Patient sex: M
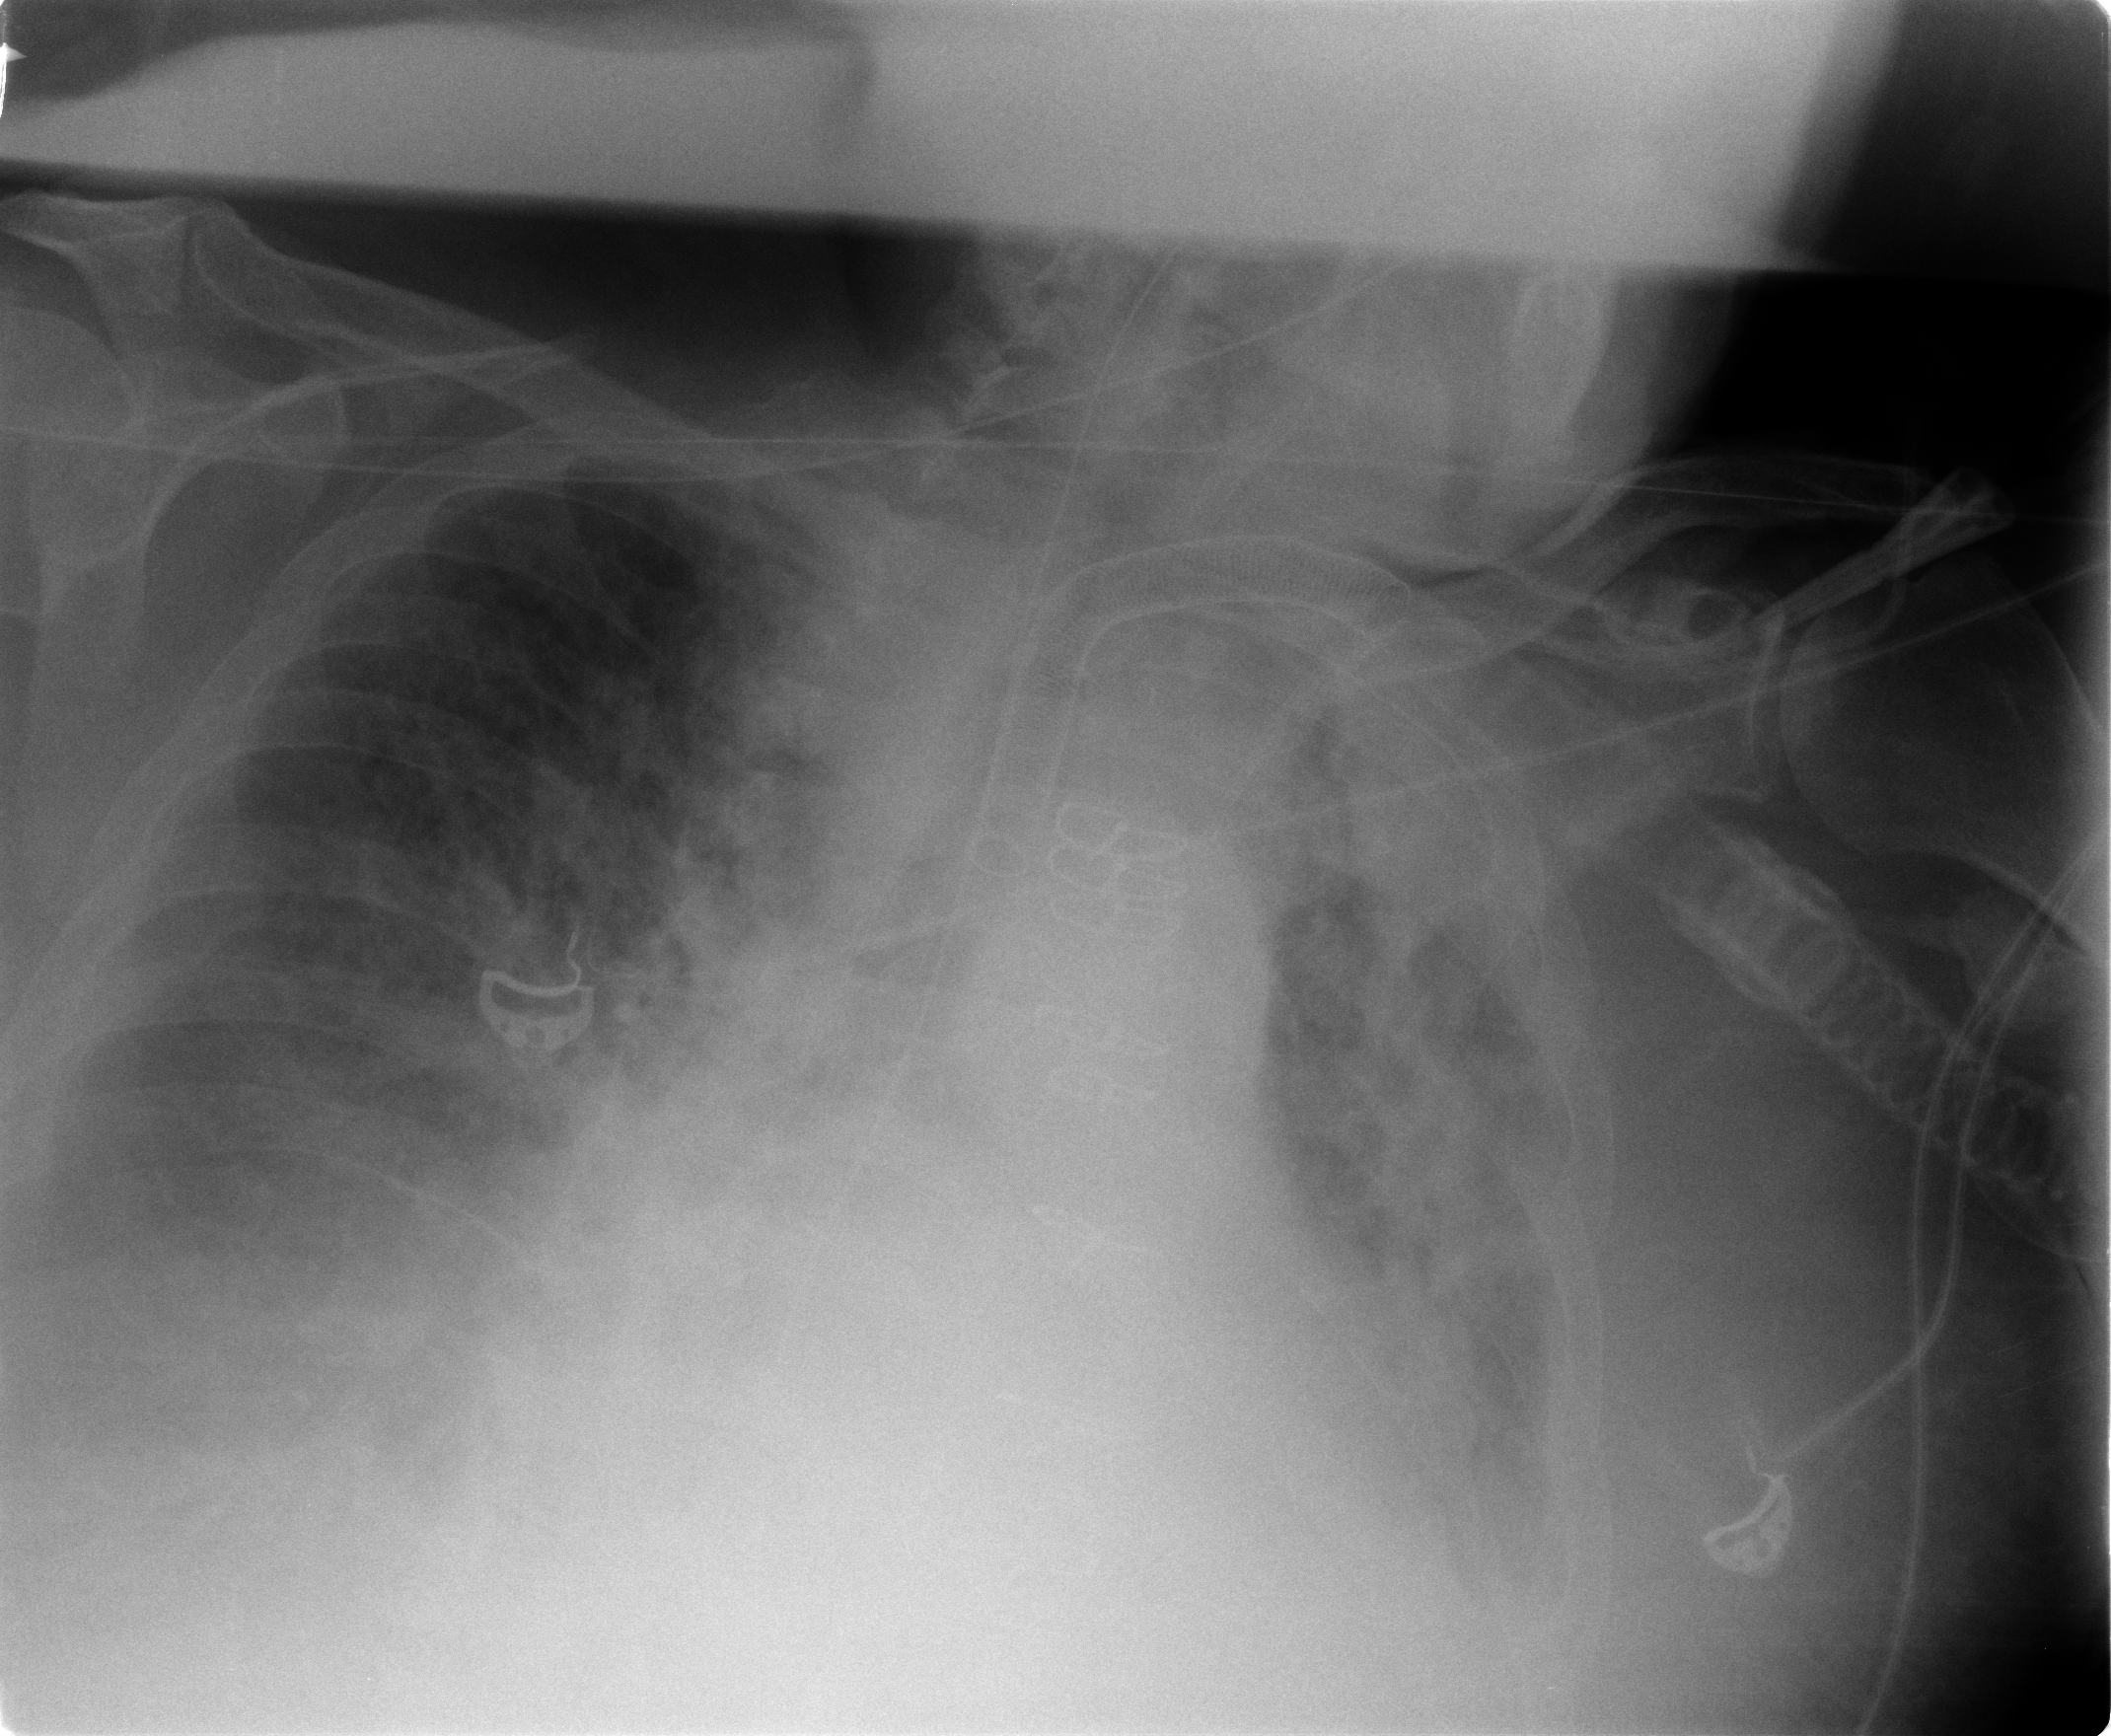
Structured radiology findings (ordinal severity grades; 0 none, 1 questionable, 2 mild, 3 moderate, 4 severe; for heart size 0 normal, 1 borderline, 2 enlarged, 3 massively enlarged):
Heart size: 2
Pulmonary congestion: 2
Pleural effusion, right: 2
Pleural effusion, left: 2
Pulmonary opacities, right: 1
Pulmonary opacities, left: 2
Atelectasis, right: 2
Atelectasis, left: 3